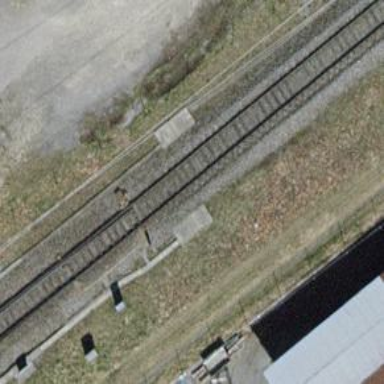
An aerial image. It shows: Railway switch.